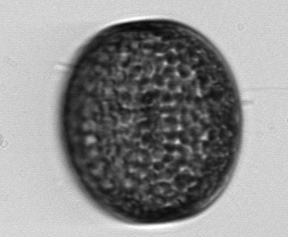
Label: Coscinodiscus